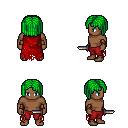
a pixel art fantasy rpg character, male body template, human, dark skin, red tattered cape, red pants, green pageboy hairstyle, cloth bracers, dagger, four views (front, back, left, right), 2x2 character sprite sheet, small pixel art, hard edges, no anti-aliasing